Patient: sex F, age 31
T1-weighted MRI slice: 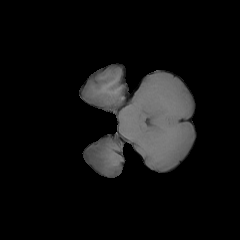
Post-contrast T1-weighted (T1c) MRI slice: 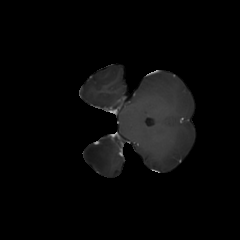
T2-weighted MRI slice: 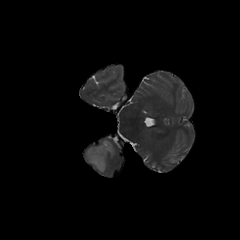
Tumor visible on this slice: yes
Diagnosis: Astrocytoma, IDH-mutant
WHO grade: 2